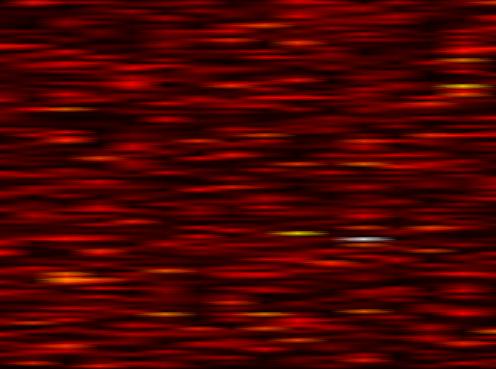
Label: FBMC